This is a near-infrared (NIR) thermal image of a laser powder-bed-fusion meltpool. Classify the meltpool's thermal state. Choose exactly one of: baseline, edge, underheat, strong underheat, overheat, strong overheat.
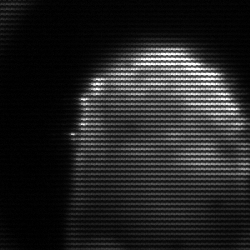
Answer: strong underheat